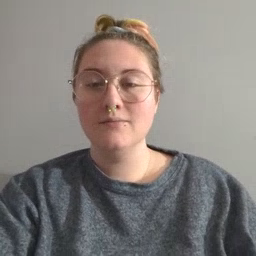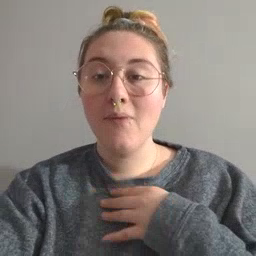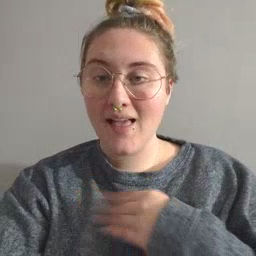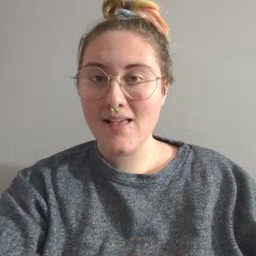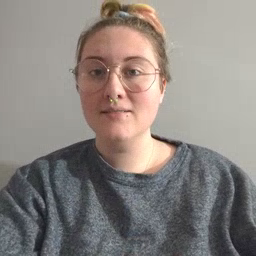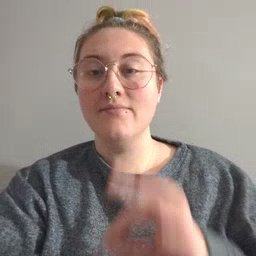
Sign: white